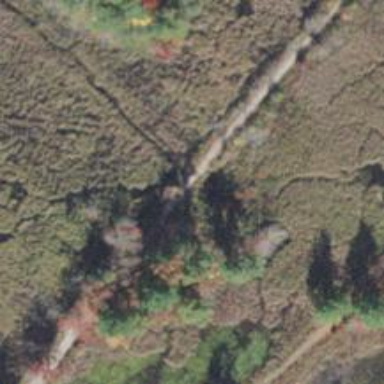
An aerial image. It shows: Culvert tunnel.